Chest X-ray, AP view. Patient: 44 years old, sex M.
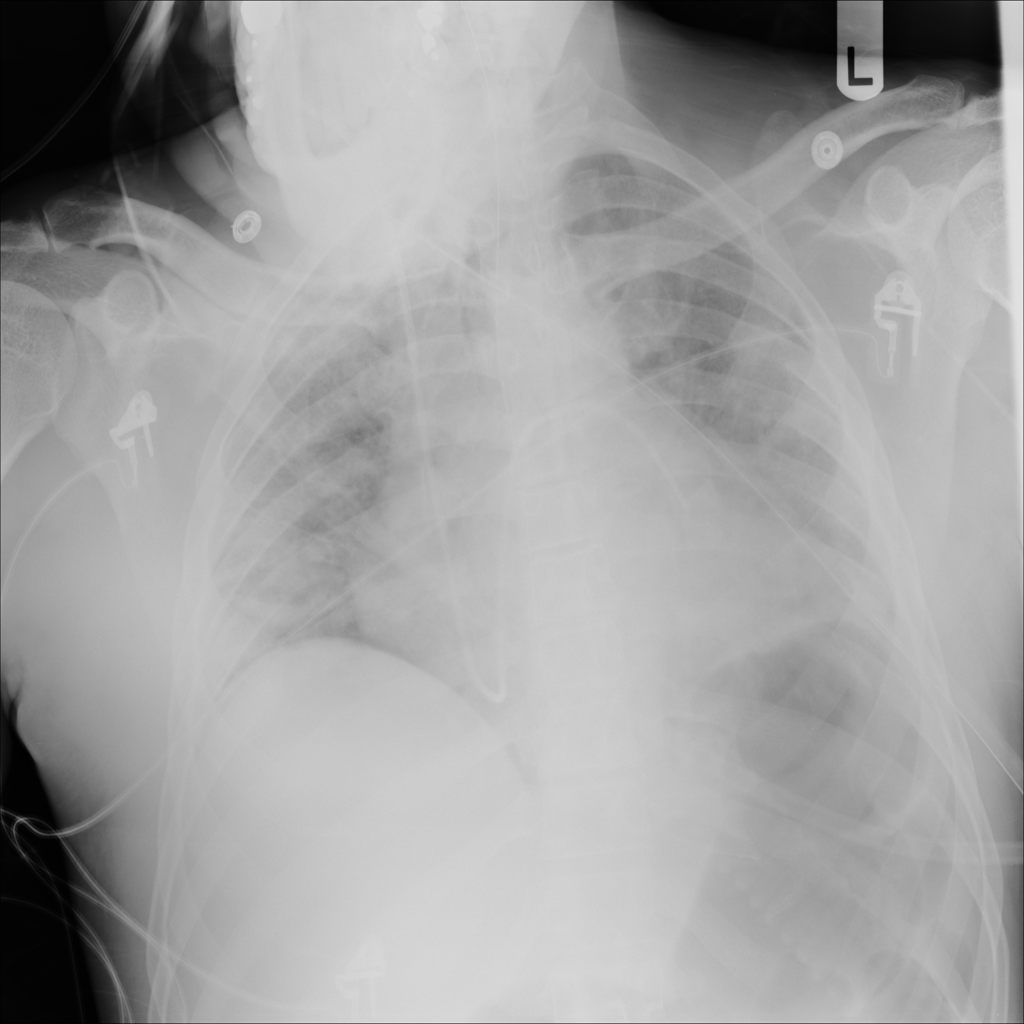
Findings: Infiltration